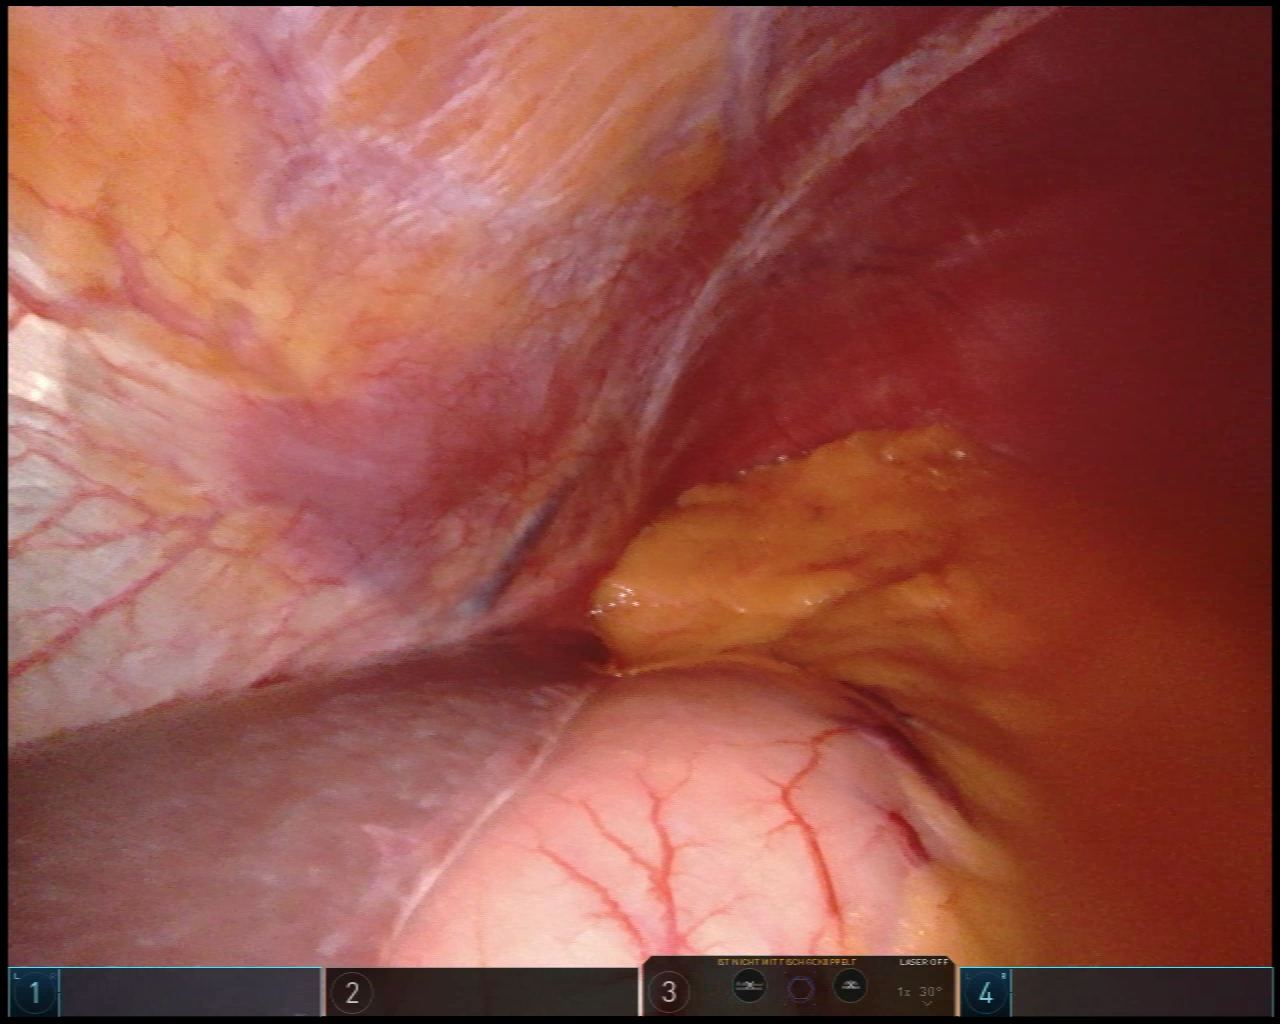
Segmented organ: liver
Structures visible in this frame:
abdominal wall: yes
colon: no
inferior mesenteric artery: no
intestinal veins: no
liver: yes
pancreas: no
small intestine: no
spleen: no
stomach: yes
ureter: no
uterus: no
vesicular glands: no